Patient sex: M
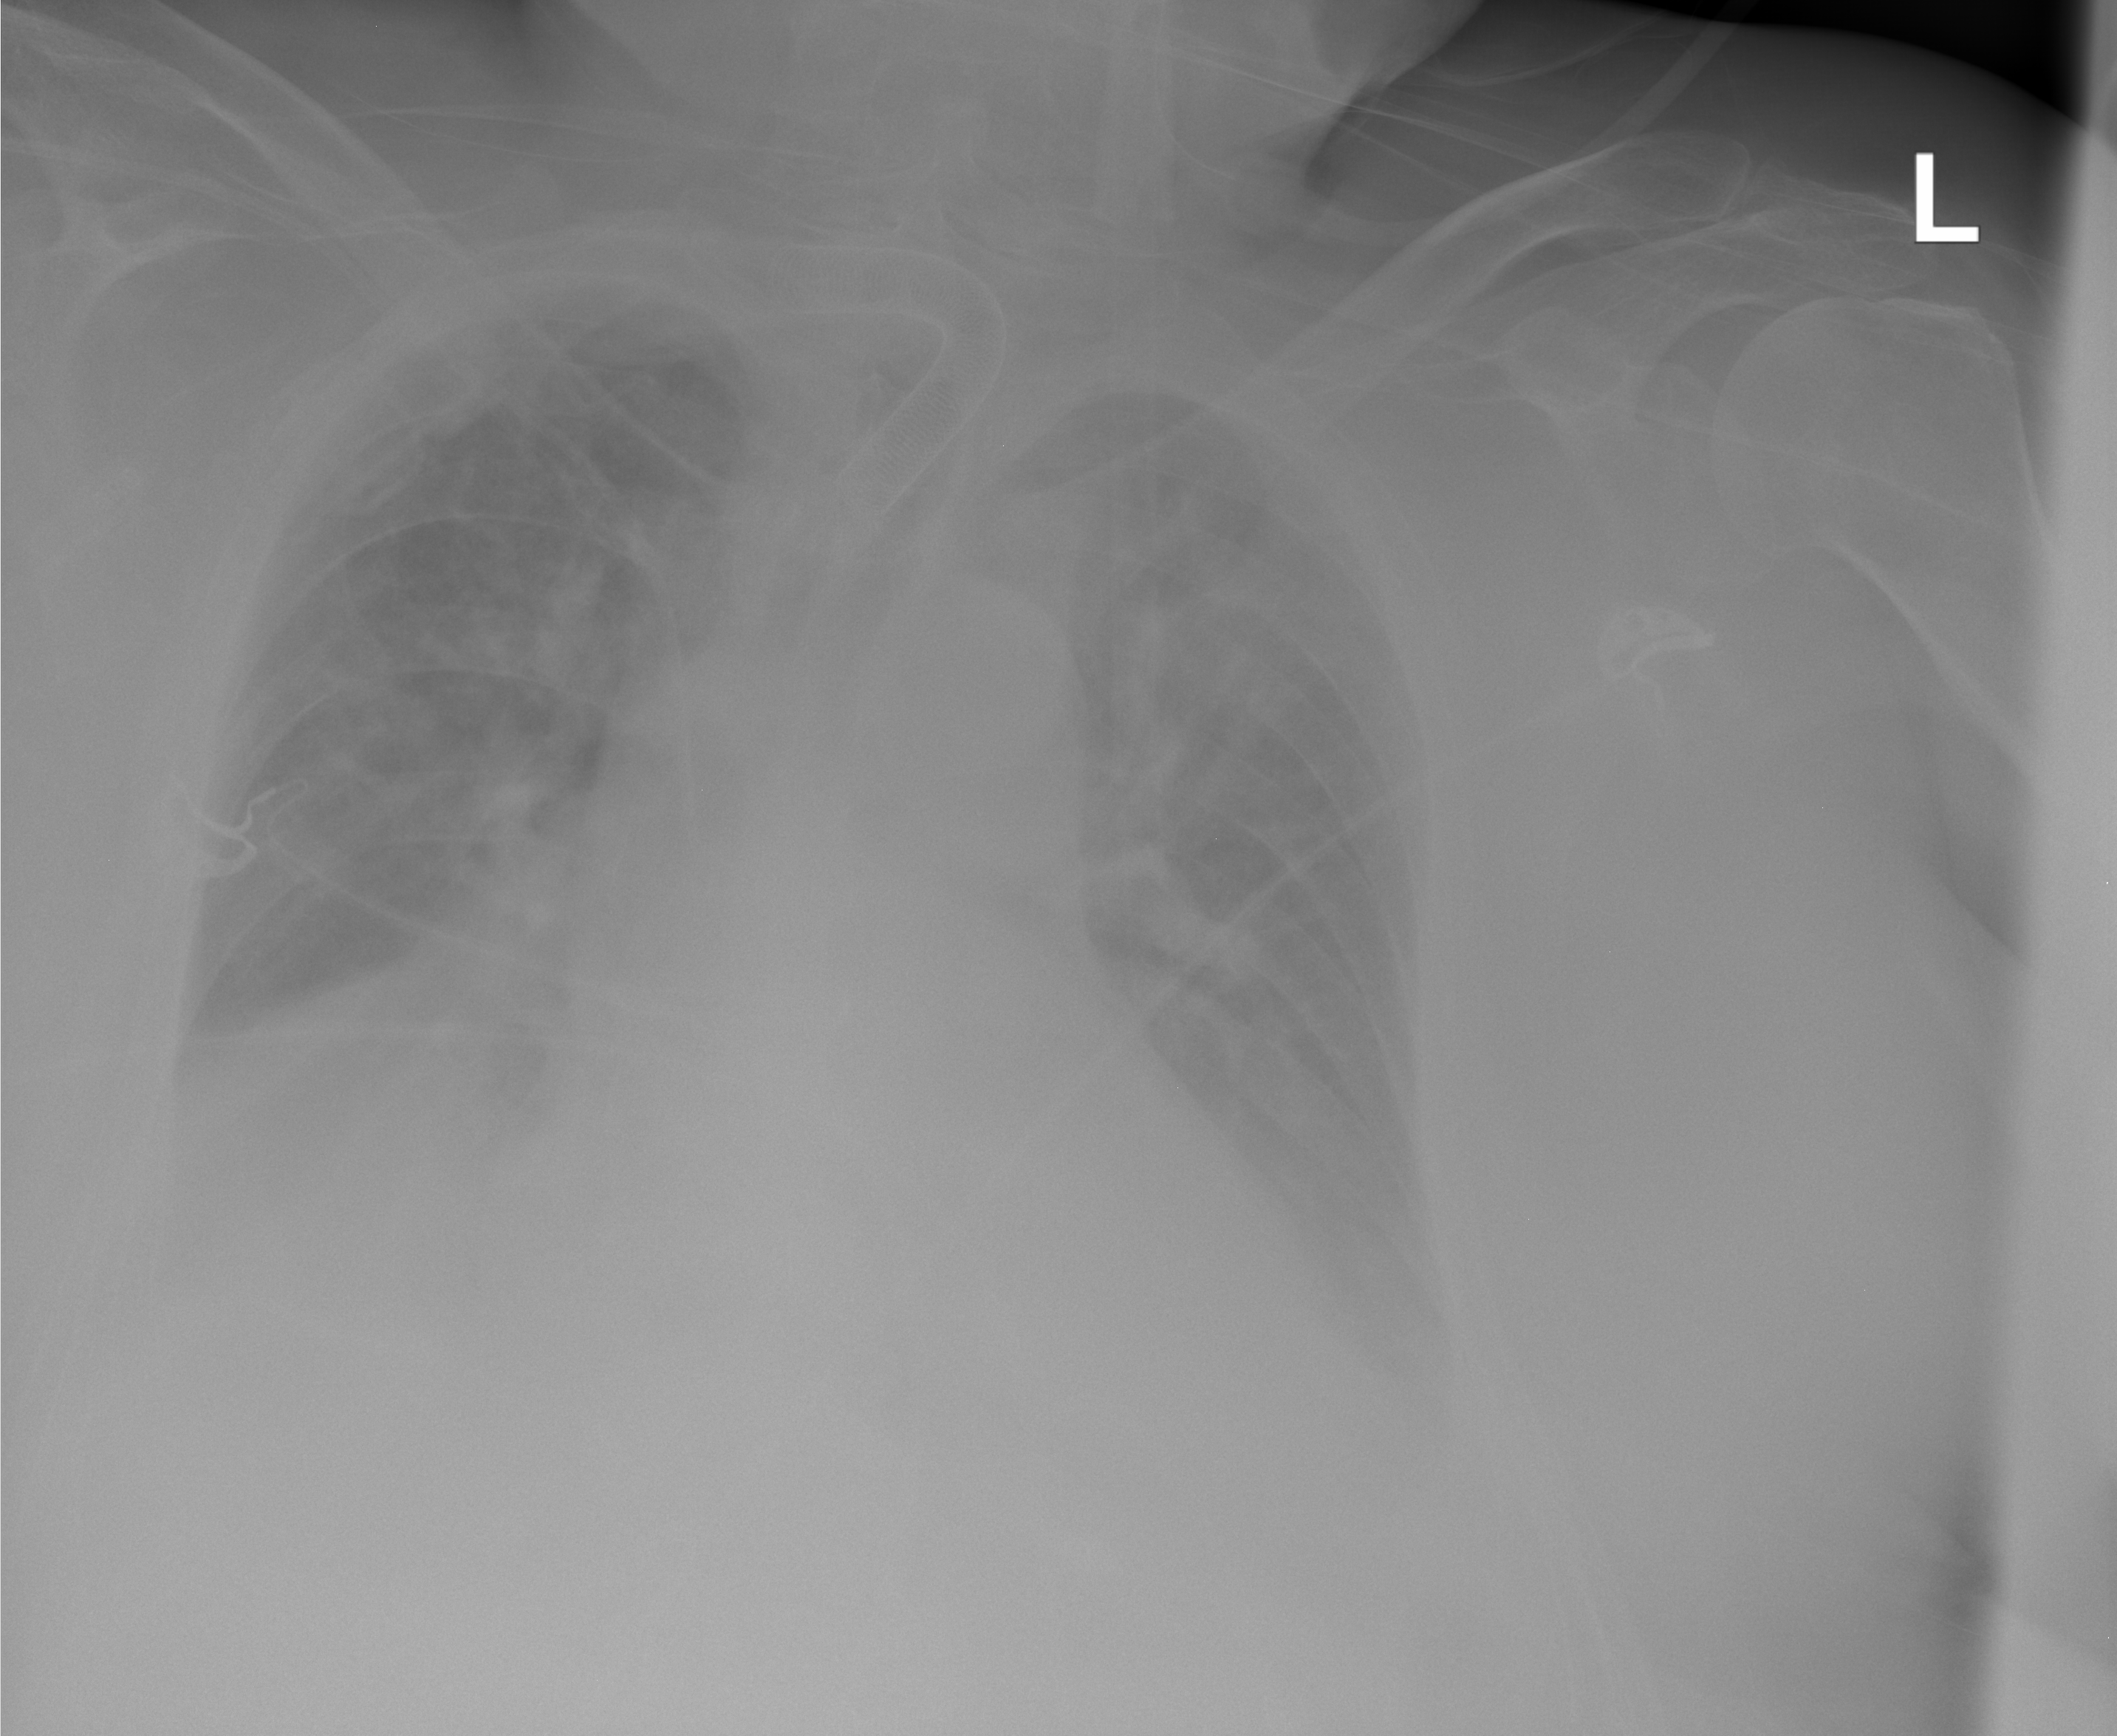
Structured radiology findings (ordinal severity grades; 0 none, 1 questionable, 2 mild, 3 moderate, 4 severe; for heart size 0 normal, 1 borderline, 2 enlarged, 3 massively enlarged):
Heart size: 2
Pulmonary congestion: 2
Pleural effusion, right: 3
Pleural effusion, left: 3
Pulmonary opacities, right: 2
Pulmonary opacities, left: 2
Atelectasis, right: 3
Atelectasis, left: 3